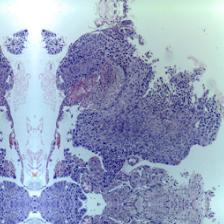
Diagnosis: OSCC